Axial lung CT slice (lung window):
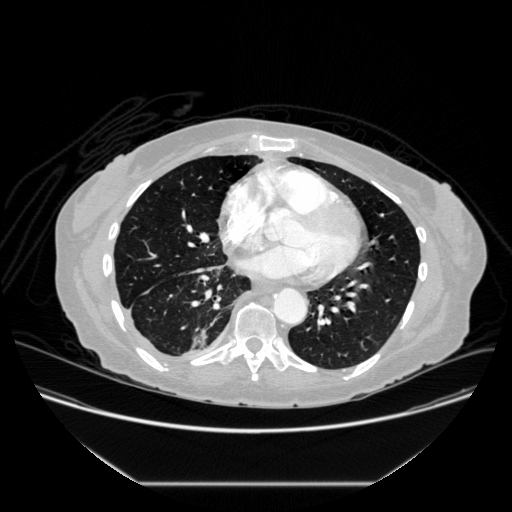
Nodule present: no